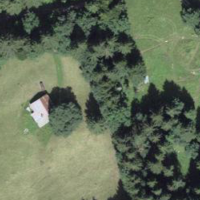
EUNIS habitat code: 43
Species observed at this site:
Asplenium viride